Field crop: maize
Growth stage: 1
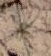
Species: salsola